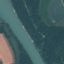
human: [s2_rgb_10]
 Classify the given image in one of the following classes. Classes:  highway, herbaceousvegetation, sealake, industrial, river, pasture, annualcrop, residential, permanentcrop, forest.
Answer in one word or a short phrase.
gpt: River